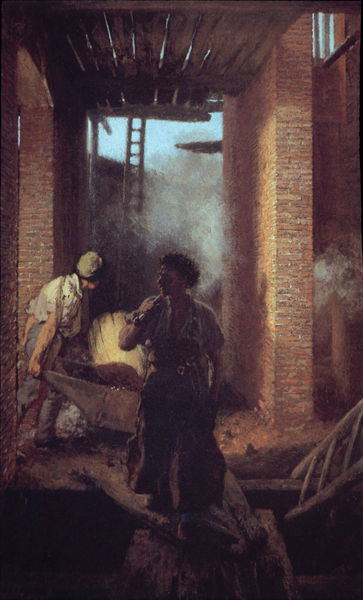
Titel: Zwei Arbeiter in einem Rohbau
Künstler: Adolph Menzel
Standort: Regensburg
Institution: Ostdeutsche Galerie
Schlagwörter: blau, dunkel, feuer, gemälde, himmel, kopf, mann, schatten, weiß, wolken, gelb, grün, menschen, ocker, braun, fenster, frau, grau, hell, holz, hut, licht, männer, raum, schwarz, tür, zimmer, blick, dach, gebäude, gürtel, haus, rot, wolke, haube, hochformat, hemd, hose, kappe, mütze, wand, arm, arme, mensch, stein, steine, brücke, gehen, hütte, rauch, sonne, boden, dunkelheit, realismus, decke, arbeit, karren, kinder, schürze, gasse, zwei, hosen, arbeiten, hemden, hitze, risse, mauer, ziegel, dunst, nebel, backstein, latten, fabrik, arbeiter, karre, schubkarre, schubkarren, dampf, leiter, planken, pfeife, balken, deutsch, durchgang, menzel, bretter, junge, stiel, wände, eingang, eisen, fugen, berlin, gerüst, sprossen, erdfarben, kohle, abgrund, brett, loch, staub, kittel, handwerker, werkstatt, werkzeug, mauern, hammer, latzhose, gegenlicht, schieben, bau, nauer, holzbalken, bauen, verschlag, abriss, arma, baustelle, maurer, scheibtruhe, ziegelmauer, umbau, oberlicht, zeigel, schacht, schmied, schmiede, planke, bauarbeiter, stollen, leitern, bergwerk, sprosse, holzleiter, zeigelwand, lederschürze, zigelmauer, gerüstbalken, holsbalken, sstark, stahlrohr